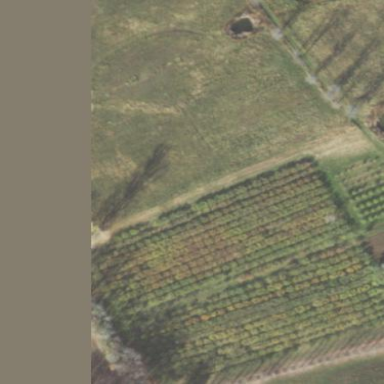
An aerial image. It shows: Orchard.